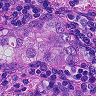
Metastatic tissue present: yes